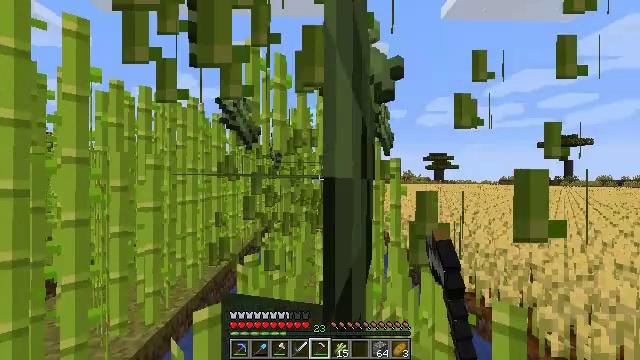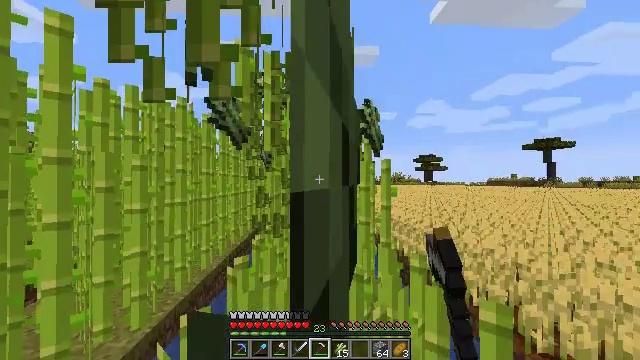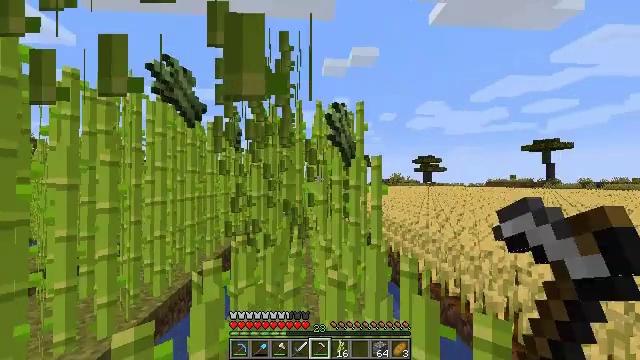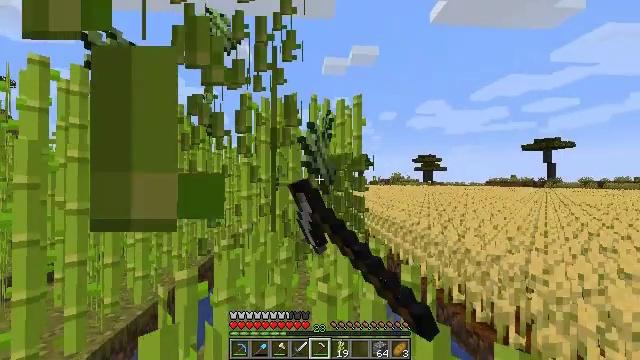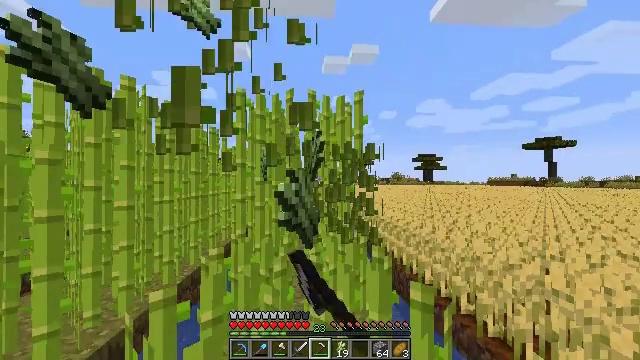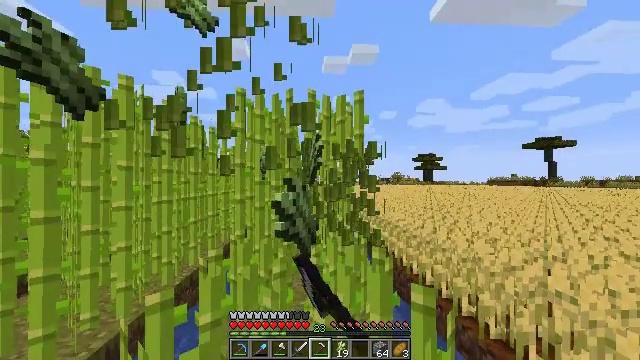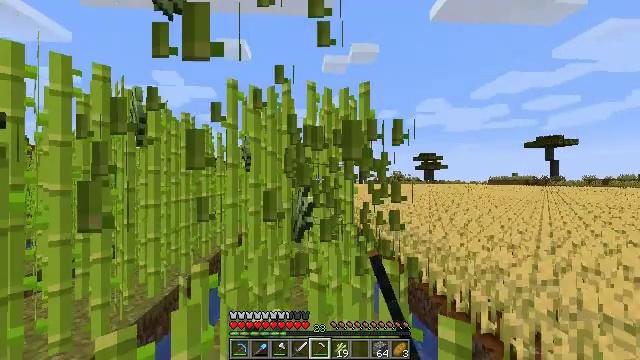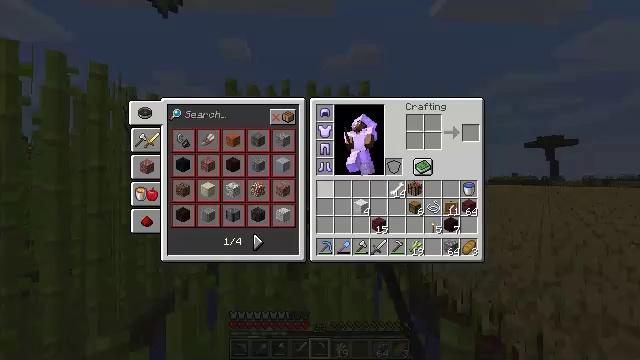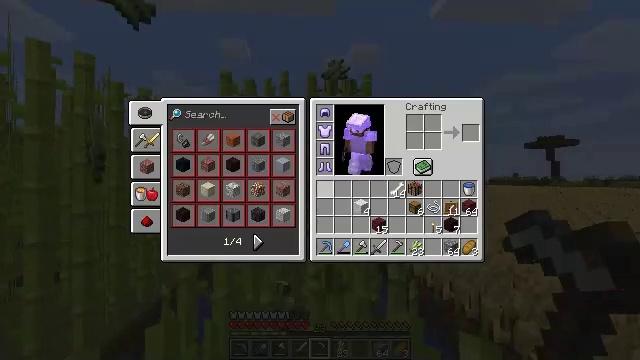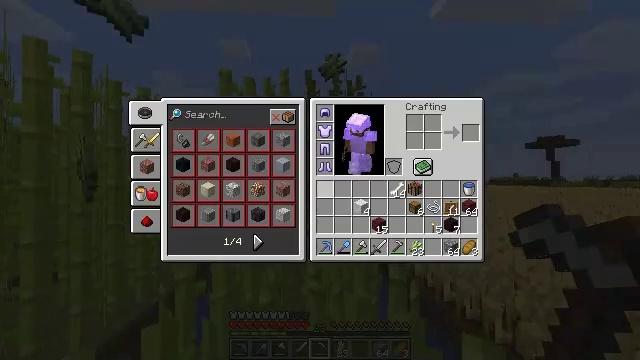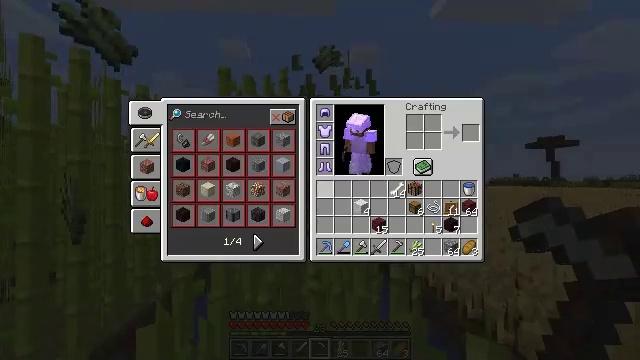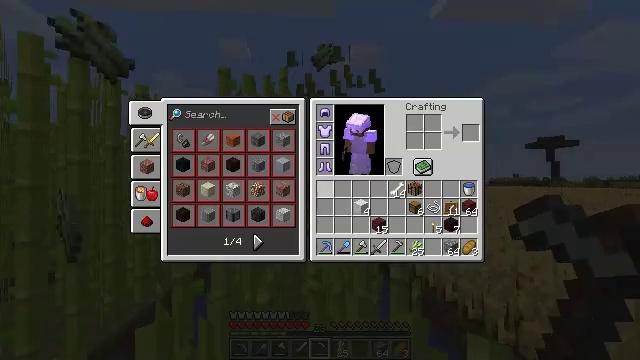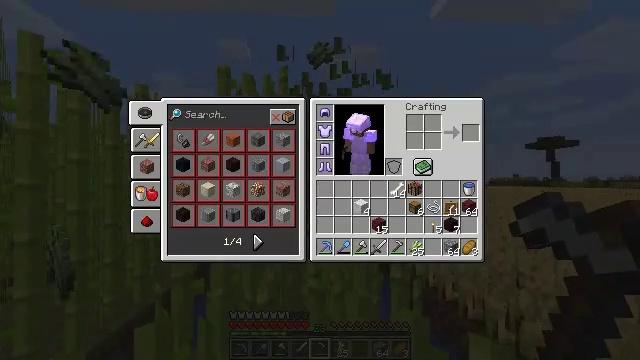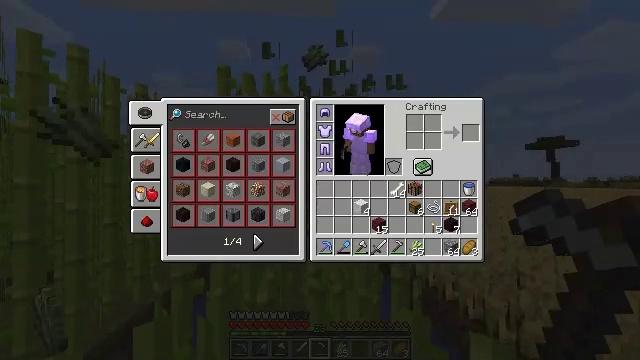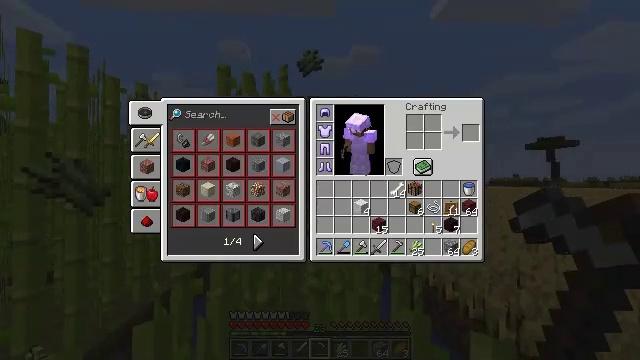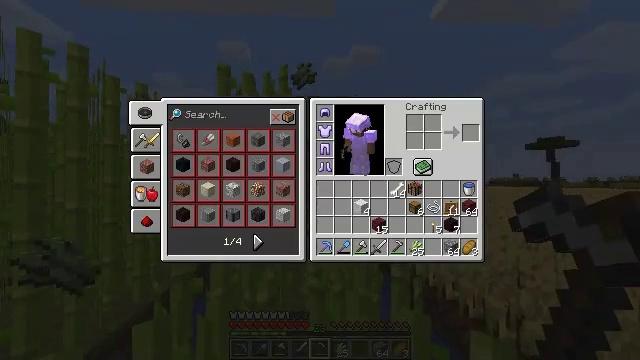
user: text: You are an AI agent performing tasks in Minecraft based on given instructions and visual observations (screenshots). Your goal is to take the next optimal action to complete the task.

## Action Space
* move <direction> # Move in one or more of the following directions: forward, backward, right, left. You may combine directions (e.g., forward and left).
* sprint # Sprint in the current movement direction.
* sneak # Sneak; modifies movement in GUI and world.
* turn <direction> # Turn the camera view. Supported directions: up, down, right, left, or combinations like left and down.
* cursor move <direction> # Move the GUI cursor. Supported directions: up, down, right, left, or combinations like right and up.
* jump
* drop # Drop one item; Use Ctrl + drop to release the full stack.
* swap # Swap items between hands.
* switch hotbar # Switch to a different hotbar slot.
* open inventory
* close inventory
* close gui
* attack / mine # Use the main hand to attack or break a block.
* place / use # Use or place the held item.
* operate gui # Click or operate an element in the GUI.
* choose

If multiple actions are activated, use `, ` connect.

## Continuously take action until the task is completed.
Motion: motion action
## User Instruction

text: Gather sugar cane for crafting.
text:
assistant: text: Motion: move forward and move right, turn right, attack / mine
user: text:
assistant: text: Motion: move forward, attack / mine
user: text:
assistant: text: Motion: move forward, attack / mine
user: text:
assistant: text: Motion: move forward, attack / mine
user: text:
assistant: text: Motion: move forward, attack / mine
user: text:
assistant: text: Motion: move forward
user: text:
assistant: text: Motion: close inventory
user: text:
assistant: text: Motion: close inventory
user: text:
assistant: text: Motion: close inventory
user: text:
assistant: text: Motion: open gui
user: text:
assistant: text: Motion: no_op
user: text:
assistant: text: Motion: no_op
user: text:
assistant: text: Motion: no_op
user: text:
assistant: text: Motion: no_op
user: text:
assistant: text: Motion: no_op
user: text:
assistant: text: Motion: no_op
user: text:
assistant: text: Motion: no_op
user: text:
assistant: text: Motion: close gui
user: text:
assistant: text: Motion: turn left
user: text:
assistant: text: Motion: turn left
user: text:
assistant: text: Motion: turn left
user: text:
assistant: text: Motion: move forward
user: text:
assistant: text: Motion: move forward, attack / mine
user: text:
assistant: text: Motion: move forward, attack / mine
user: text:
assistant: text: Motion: move forward, turn right and up, attack / mine
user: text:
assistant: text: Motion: move forward, turn right, attack / mine
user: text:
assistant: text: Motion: move forward, turn right, attack / mine
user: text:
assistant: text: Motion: move forward, turn right, attack / mine
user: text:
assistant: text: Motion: move forward, attack / mine
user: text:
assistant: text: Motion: move forward, attack / mine